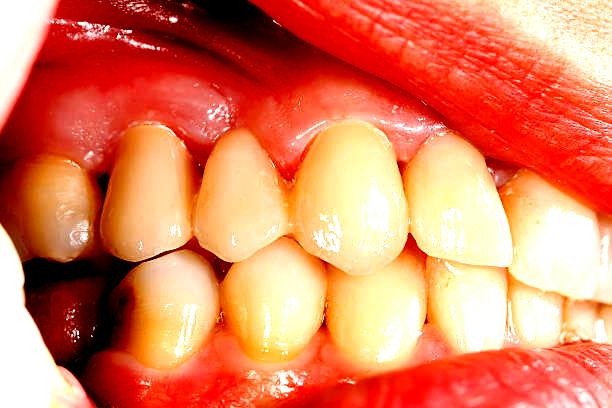
Condition: Gingivitis